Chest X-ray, PA view. Patient: 33 years old, sex F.
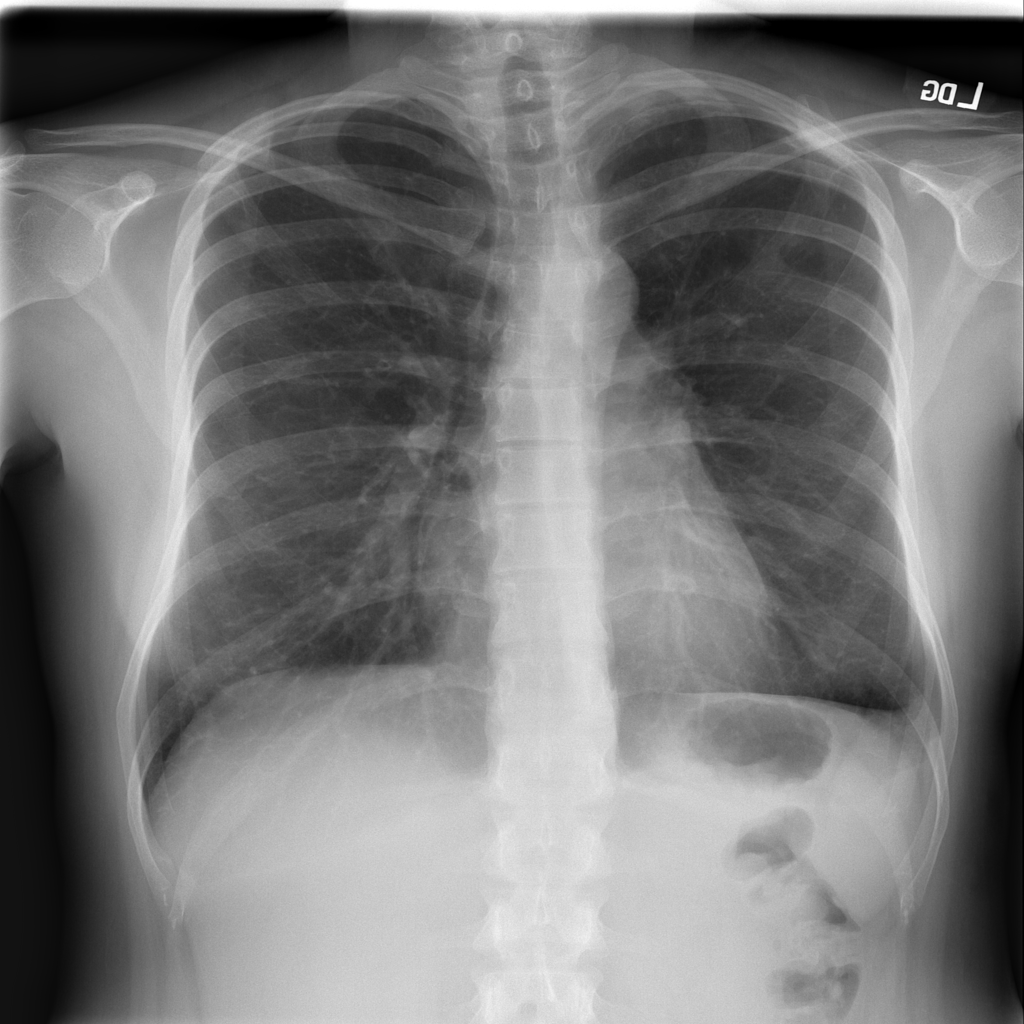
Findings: Fibrosis